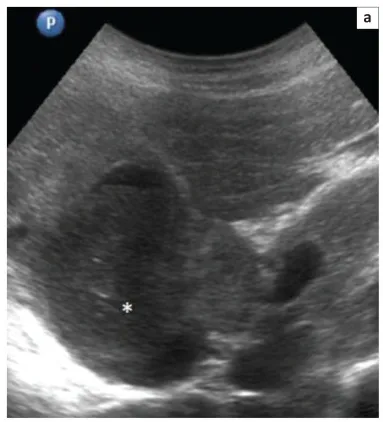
Ultrasound abdomen revealing a distended gallbladder filled with echogenic sludge (asterisk).
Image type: radiology (ultrasound)